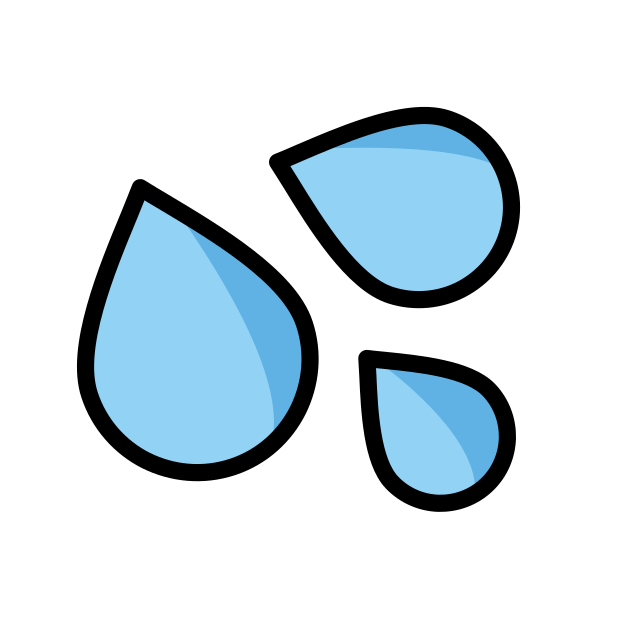
Emoji: 💦
Name: splashing sweat symbol
Unicode: 0x1f4a6